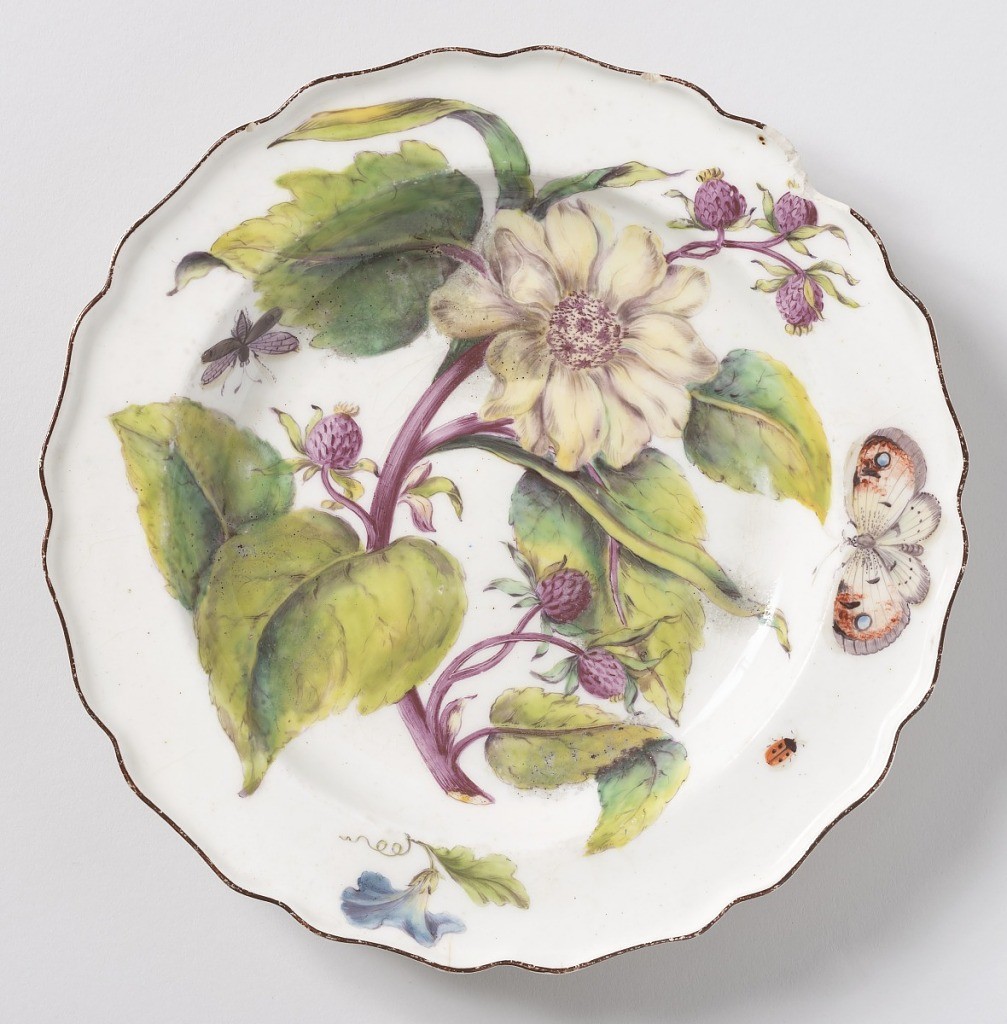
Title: "Hans Sloane" Botanical Plate (One of Twelve)
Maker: Chelsea Porcelain Manufactory, English, 1745 – 1784
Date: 1754–1758
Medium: soft paste porcelain, vitreous enamel
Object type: plate
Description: A plate with wavy, brown-edged rim painted with a large spray of sunflower (Helianthus atrorubens), showing a blossom, buds, and leaves, with various insects.